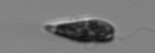
Label: Euglena